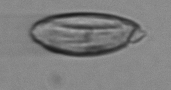
Label: Katodinium_or_Torodinium